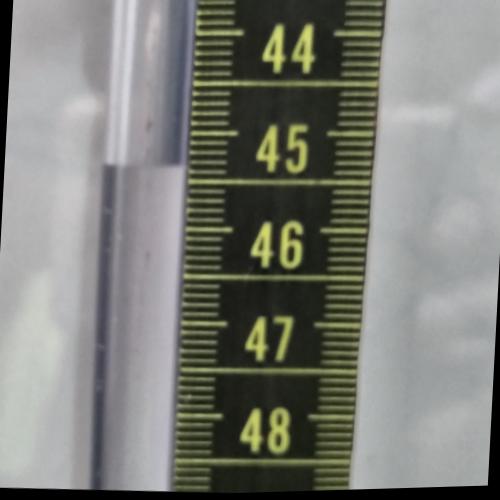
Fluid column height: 45.3 cm